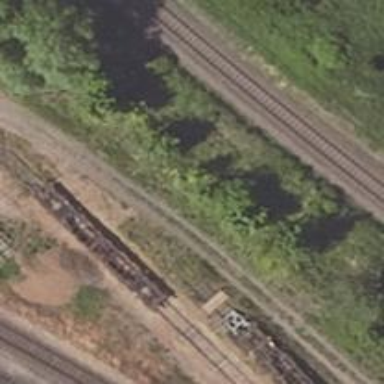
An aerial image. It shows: Abandoned railway yard is depicted.